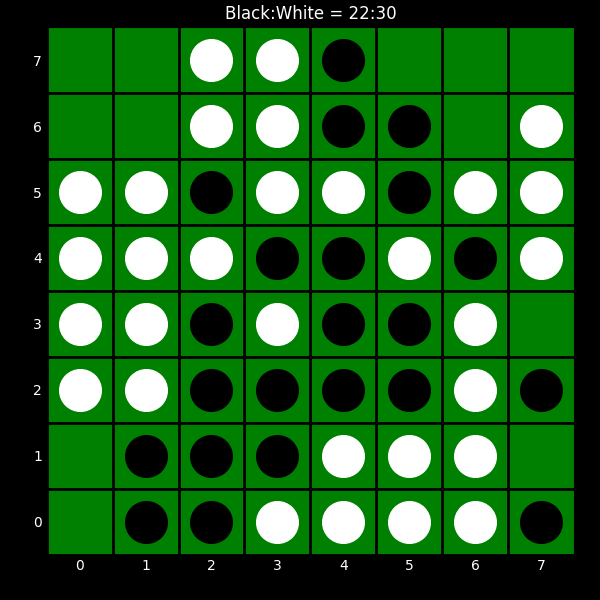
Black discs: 22
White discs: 30